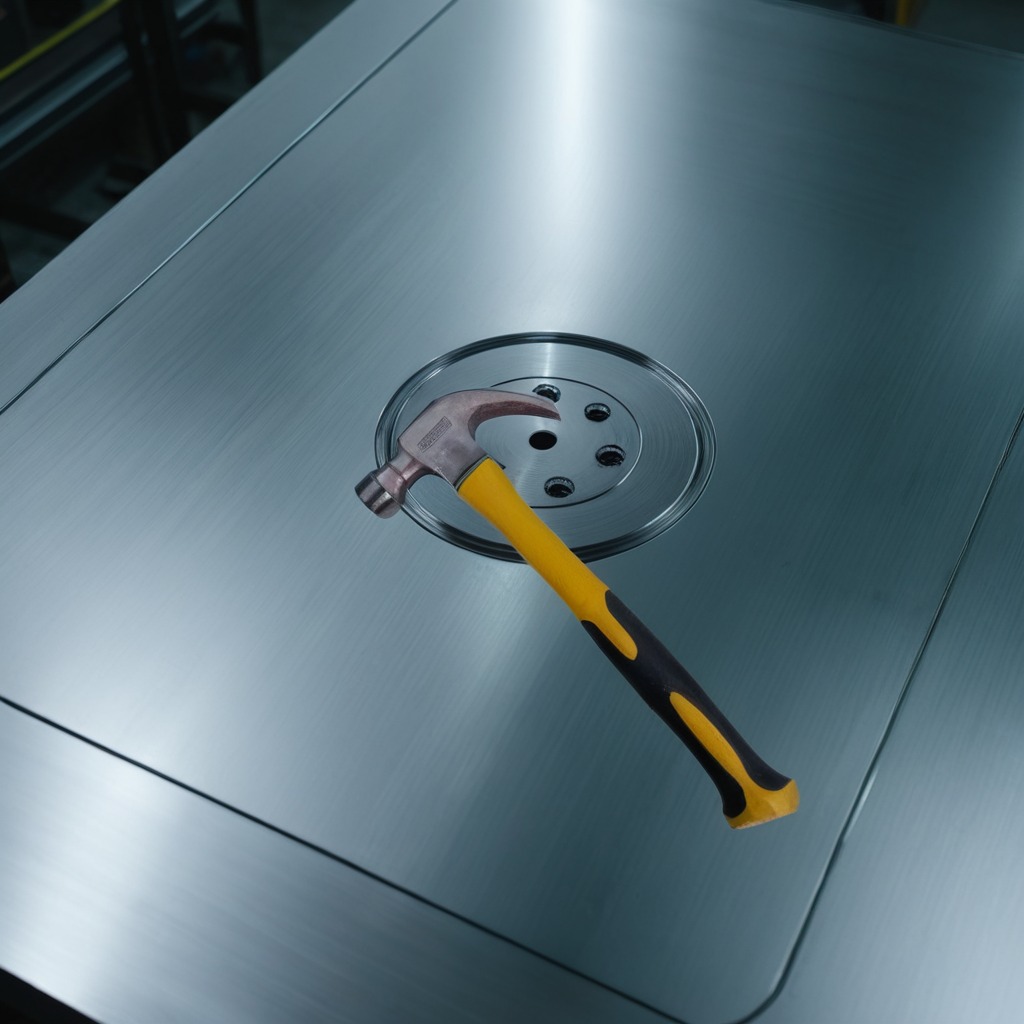
A hammer is lying on a metal table in a machine shop under fluorescent lights.